Question: I recently tried applying a gradient background to a webpage using only CSS3.
while testing out the following code:
'''
body {background: -moz-linear-gradient(top, blue, white);}
'''
The result was:

Not exactly what I was looking for...
Any idea what is going on?
OS is Win7 64bit and Firefox 4.
Thanks!
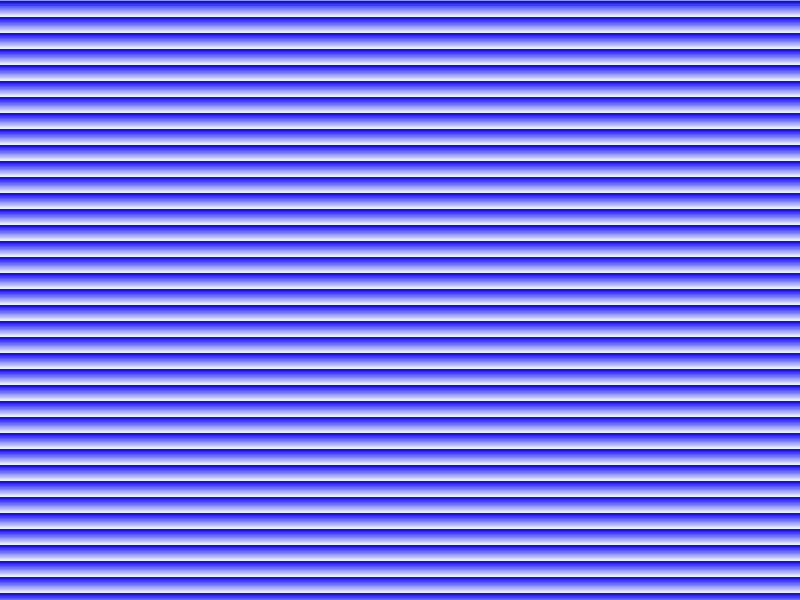
Answer: you may want to add 'no-repeat' to that background property...
or set a height to the '<body>' (and the '<html>') like so:
'''
html { height: 100%; }
body { background: -moz-linear-gradient(top, blue, white); height: 100%; }
'''